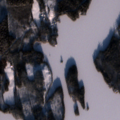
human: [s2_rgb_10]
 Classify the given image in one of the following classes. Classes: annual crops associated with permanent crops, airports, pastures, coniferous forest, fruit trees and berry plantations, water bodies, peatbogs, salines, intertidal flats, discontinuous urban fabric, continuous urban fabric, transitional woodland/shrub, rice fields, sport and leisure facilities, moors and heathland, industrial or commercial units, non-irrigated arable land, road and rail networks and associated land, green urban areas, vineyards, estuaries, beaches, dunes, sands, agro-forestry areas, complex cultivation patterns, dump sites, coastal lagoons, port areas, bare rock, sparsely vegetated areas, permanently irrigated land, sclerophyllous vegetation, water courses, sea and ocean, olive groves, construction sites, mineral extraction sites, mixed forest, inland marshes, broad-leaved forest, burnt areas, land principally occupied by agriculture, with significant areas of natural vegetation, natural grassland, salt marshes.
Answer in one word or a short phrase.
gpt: coniferous forest, mixed forest, water bodies